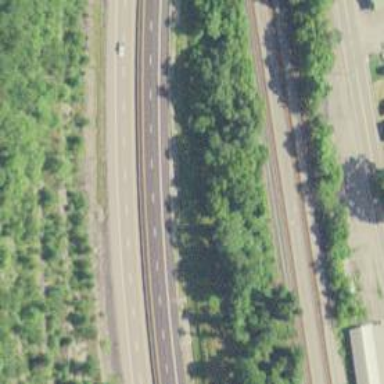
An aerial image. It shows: View of motorway.